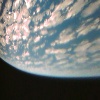
Label: cloud